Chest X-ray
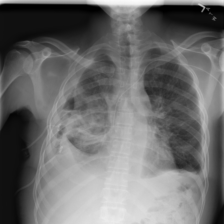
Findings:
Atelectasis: negative
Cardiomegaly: negative
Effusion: negative
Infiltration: negative
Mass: negative
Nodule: negative
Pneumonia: negative
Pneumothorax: negative
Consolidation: negative
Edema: negative
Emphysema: negative
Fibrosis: negative
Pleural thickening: negative
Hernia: negative